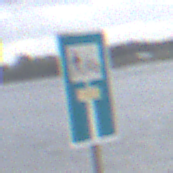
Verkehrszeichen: SackgasseRadverkehrFussgaengerDurchlaessig
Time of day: Midday
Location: Outdoor (Suburban)
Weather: Overcast
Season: NotSpecified
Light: Natural